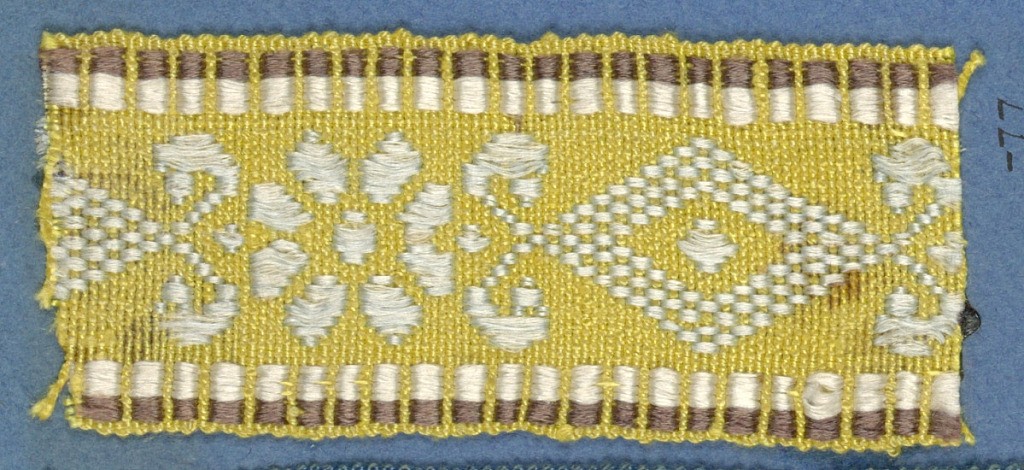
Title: Trimming
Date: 1800–1810
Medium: silk Technique: woven
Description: Yellow, white and brown trimming fragment in a design of an open flower alternating with lozenges decorated in scroll pattern.